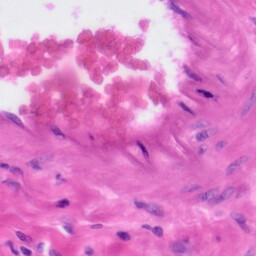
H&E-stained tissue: Tonsil